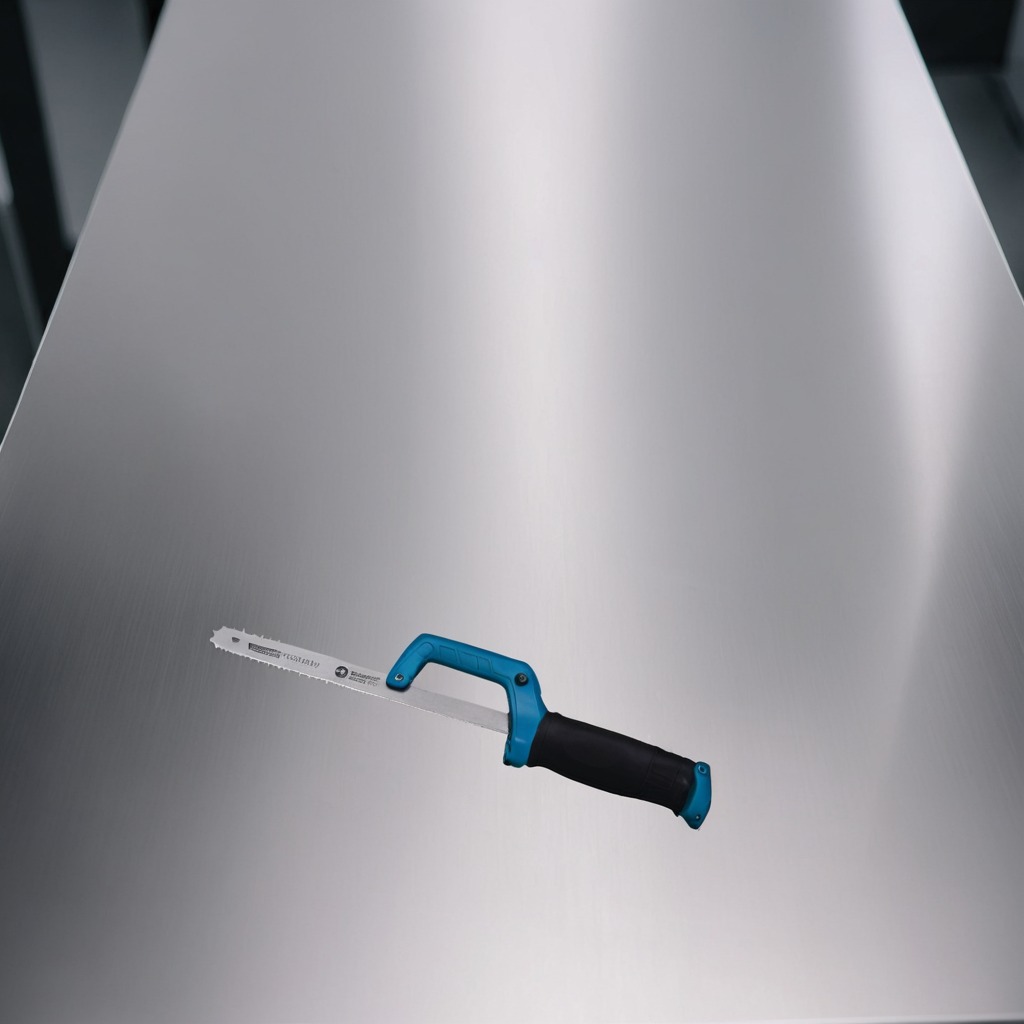
A metal saw is lying on the stainless steel table.